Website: ulta-beauty
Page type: address-validator
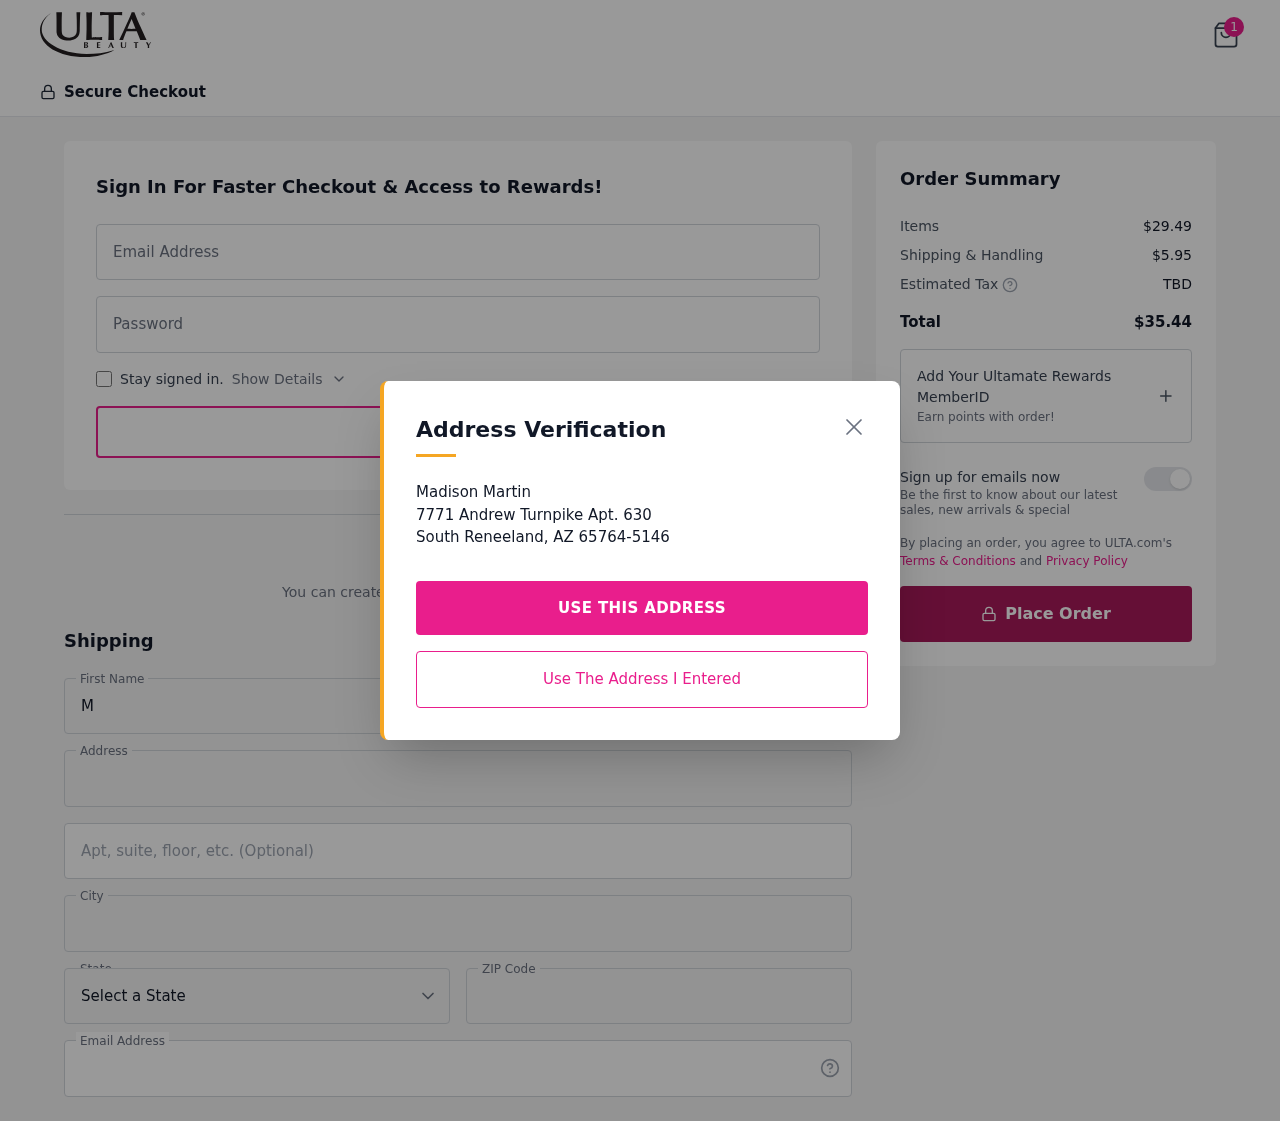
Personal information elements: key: PII_CITY
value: South Reneeland
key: PII_EMAIL
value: madisonmartin@yahoo.com
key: PII_FIRSTNAME
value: Madison
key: PII_LASTNAME
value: Martin
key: PII_POSTCODE
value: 65764
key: PII_STATE_ABBR
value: AZ
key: PII_STREET
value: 7771 Andrew Turnpike Apt. 630
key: PII_STREET2
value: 7771 Andrew Turnpike Apt. 630
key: PII_FULLNAME2
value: Madison Martin
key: PII_CITY2
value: South Reneeland
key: PII_STATE_ABBR2
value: AZ
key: PII_POSTCODE_FULL
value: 65764
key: PII_POSTCODE_EXT
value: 5146
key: PII_POSTCODE_NUMERIC
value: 65764
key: PII_POSTCODE_EXT_NUMERIC
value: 5146
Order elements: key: ORDER_NUM_ITEMS
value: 1
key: ORDER_SUBTOTAL
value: $29.49
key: ORDER_SHIPPING_COST
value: $5.95
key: ORDER_TOTAL
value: $35.44